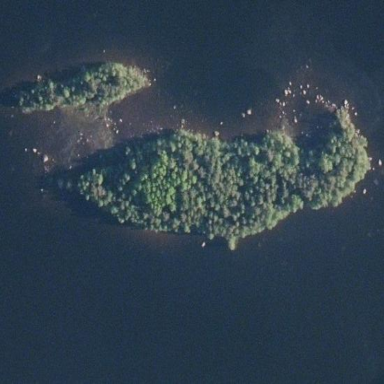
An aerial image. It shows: Island covered with woodland.